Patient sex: M
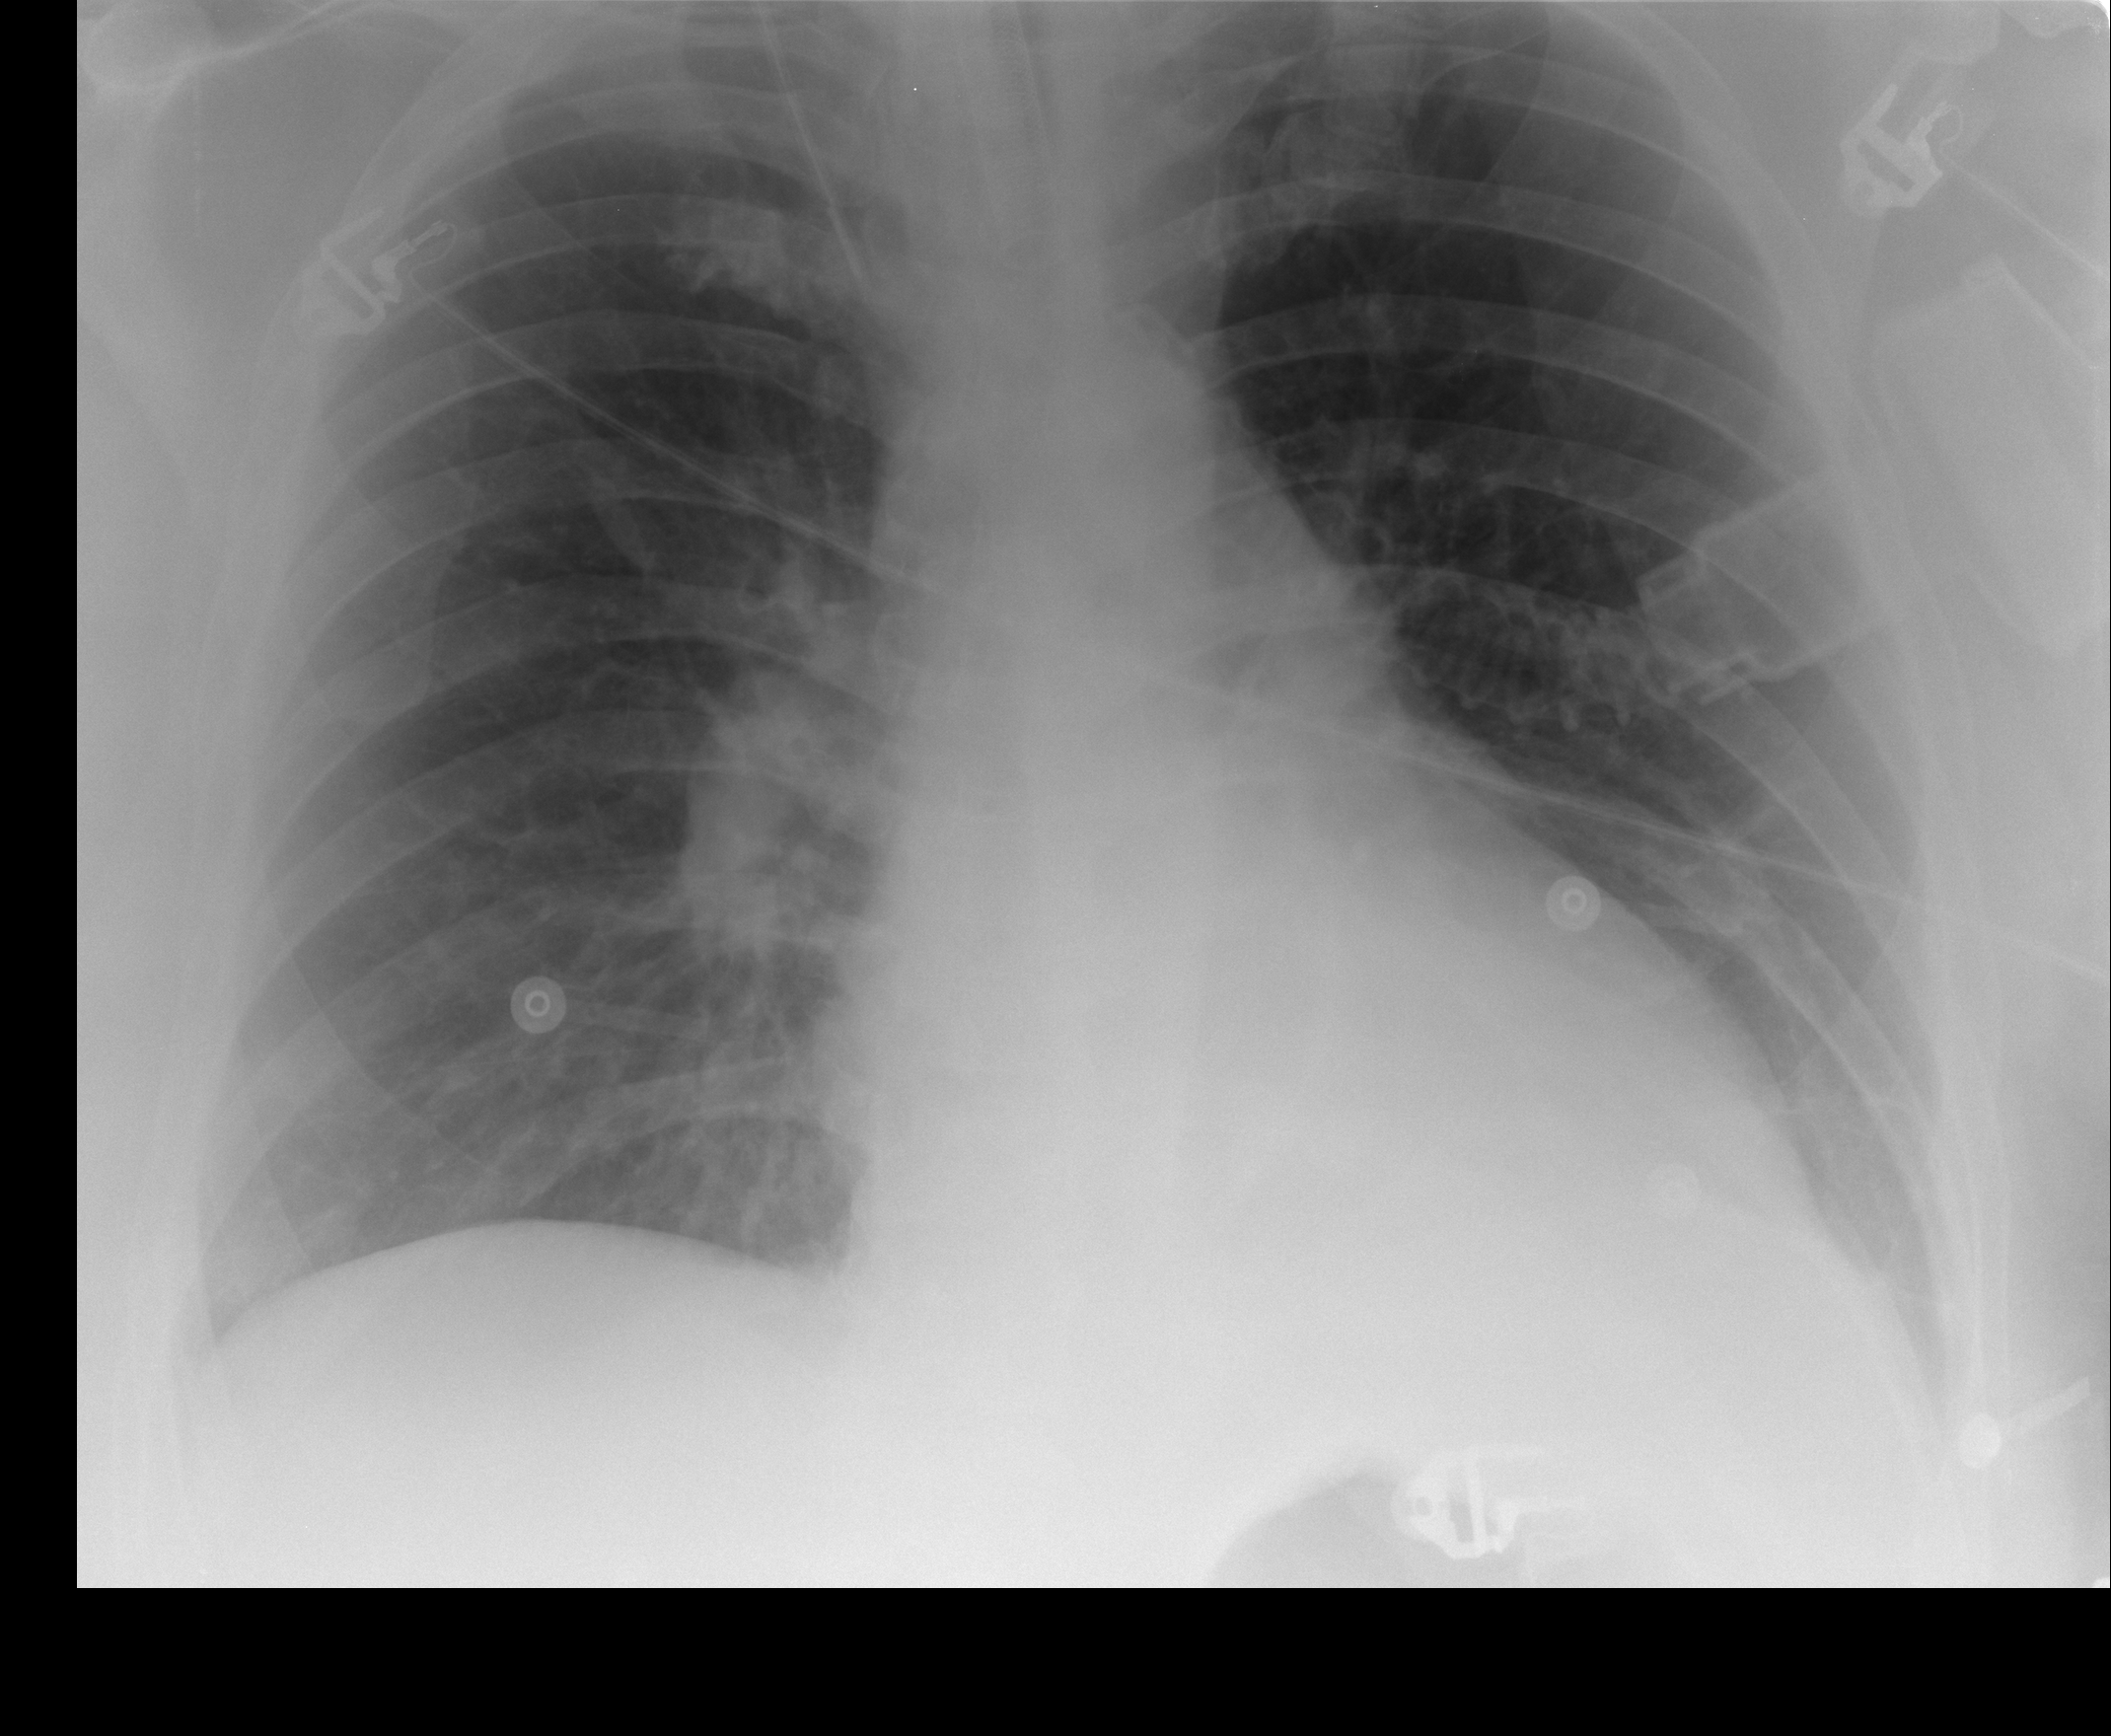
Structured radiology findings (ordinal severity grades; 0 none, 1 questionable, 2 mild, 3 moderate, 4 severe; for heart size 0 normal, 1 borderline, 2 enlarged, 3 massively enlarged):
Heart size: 2
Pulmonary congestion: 0
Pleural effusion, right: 0
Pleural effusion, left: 2
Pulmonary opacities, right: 0
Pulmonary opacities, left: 0
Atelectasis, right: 0
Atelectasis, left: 0